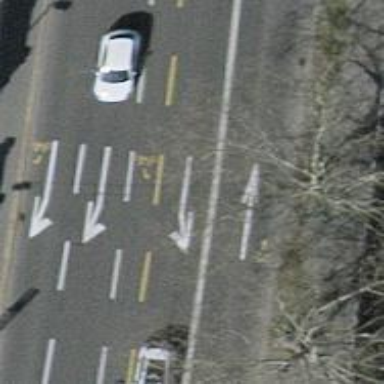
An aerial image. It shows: Tertiary road with asphalt surface. There are sidewalks on both sides and cycle lane.